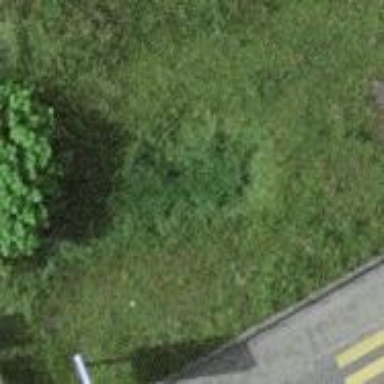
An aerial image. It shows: Grassy area enclosed by chain link fence.